Question: I installed Python and I am using it in VS Code, but, when I install libraries in Terminal via 'pip3', I get an error telling me that 'pip3' is not a command.
I also checked for my version of Python and I get this other error:

What should I do to fix this?
My python is '3.8.3' for 'Amd64' and it is installed in under 'D:\Python\Python38\python.exe'.
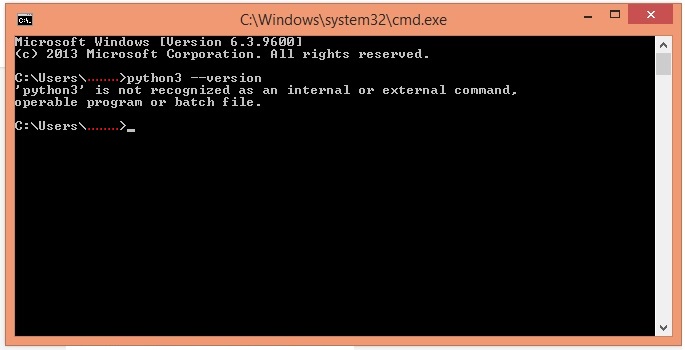
Answer: as A.H. says I search for how add in and I found it in <URL>
just i need to know what is problem and it is name is python Path in
I Add path of the to my system ( I add this as you can see and dont forget to write character before the Address)
<URL>
I recommend to see top site if have problem to do it.